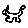
Label: cat